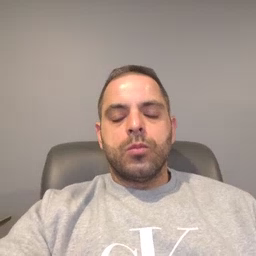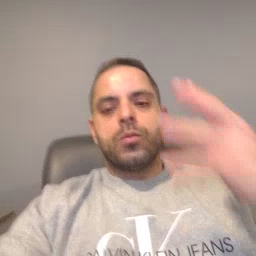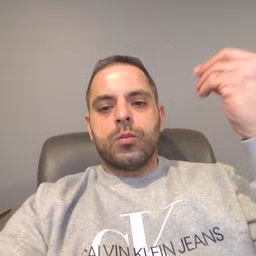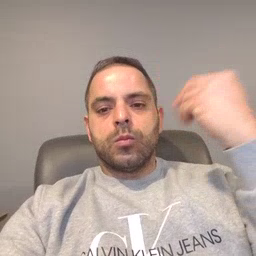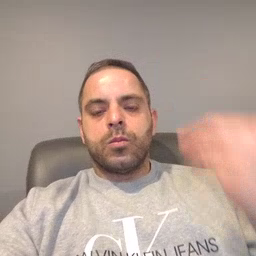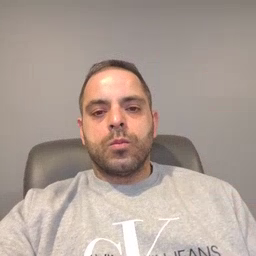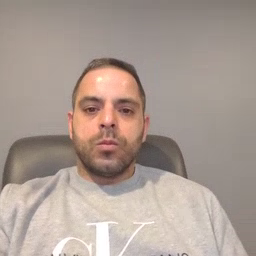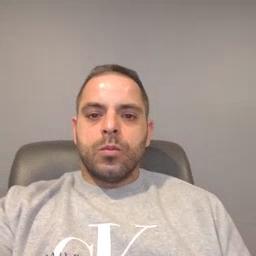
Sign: outside